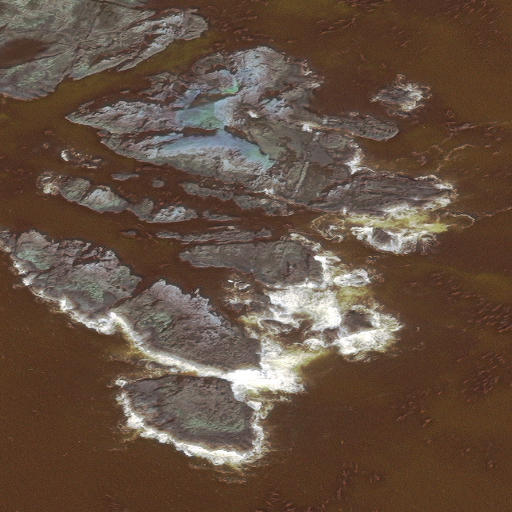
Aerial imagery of bar in Alaska named Haanugim-yangis containing only unknown